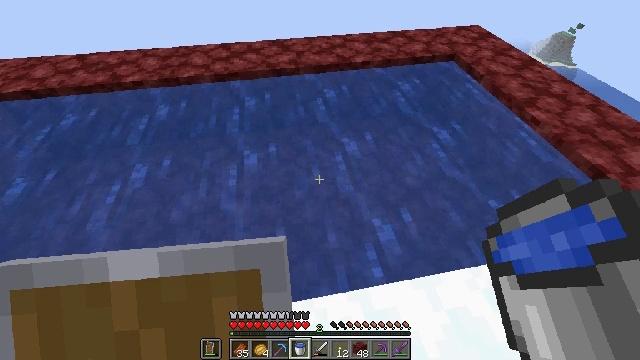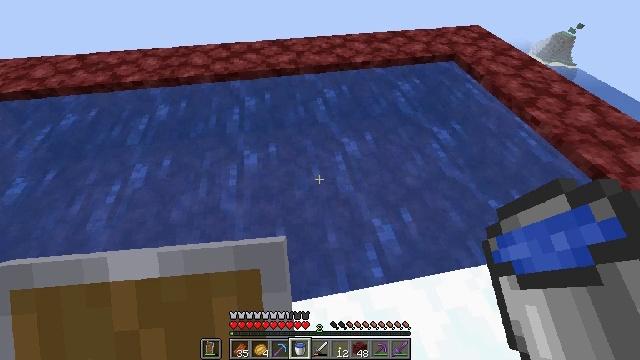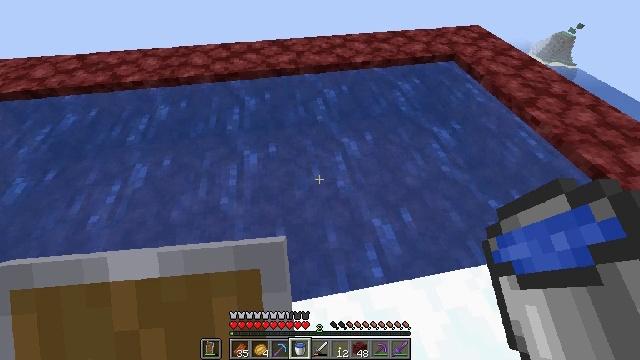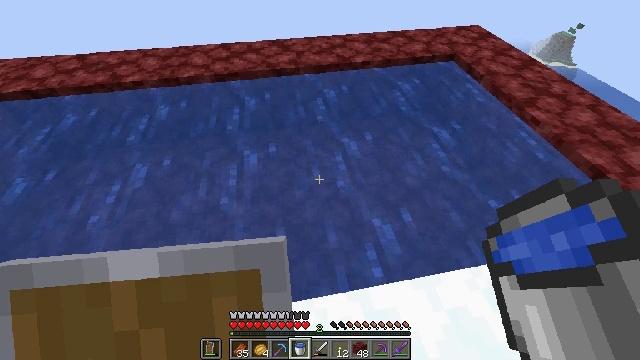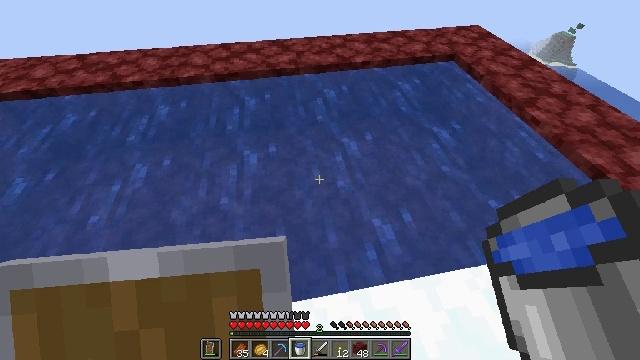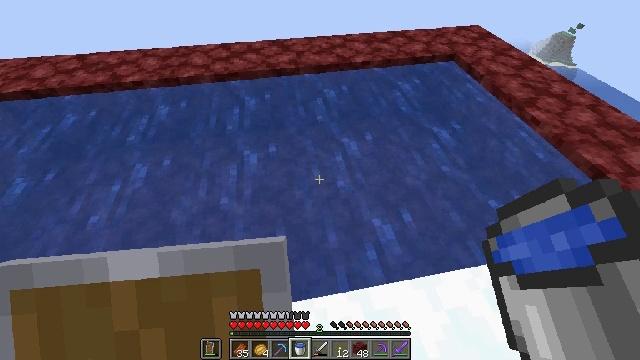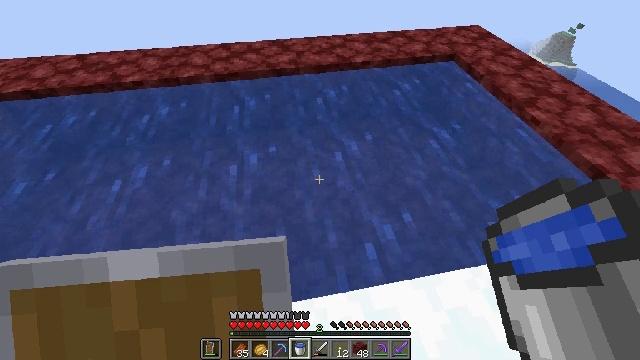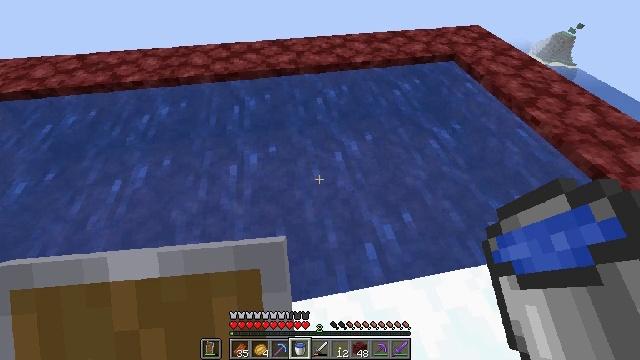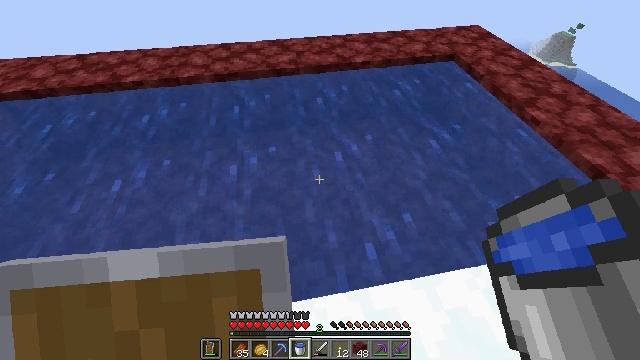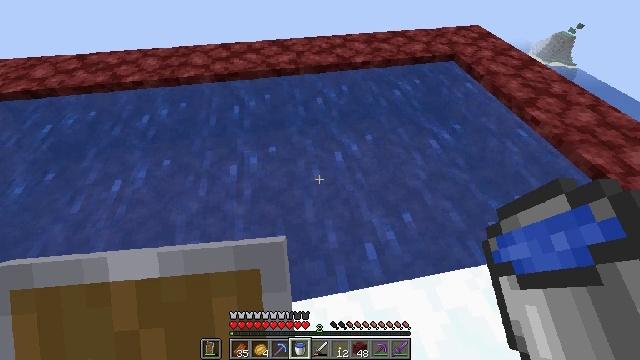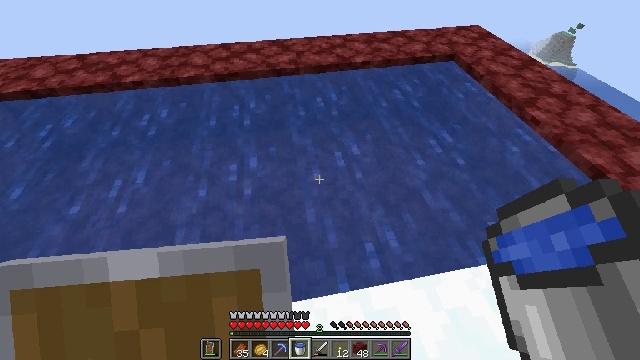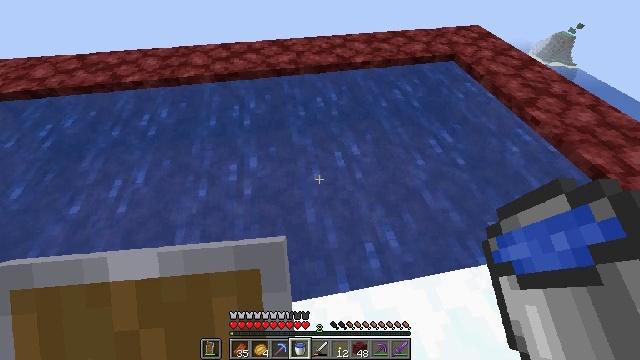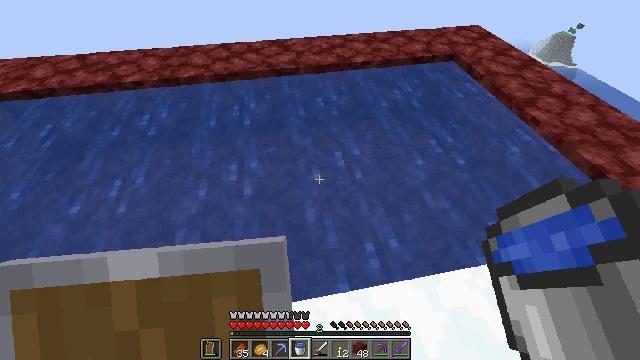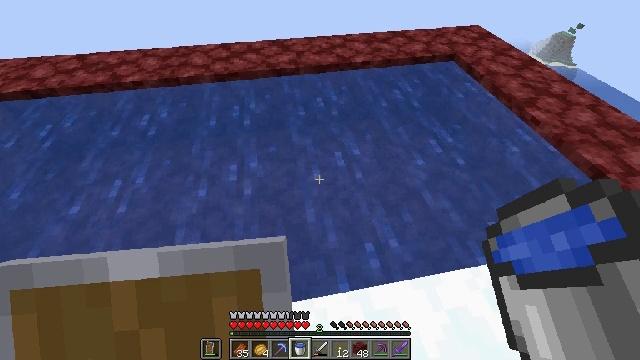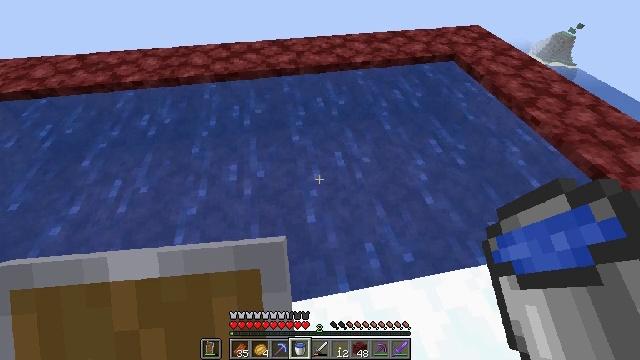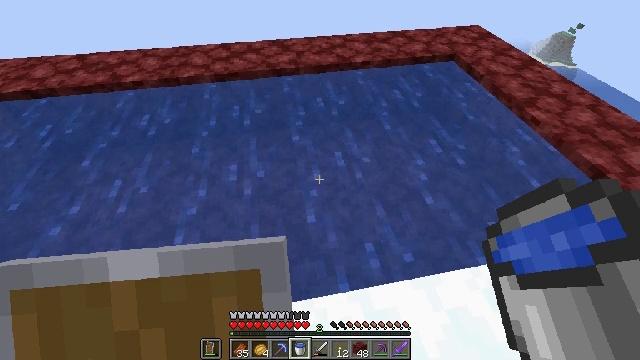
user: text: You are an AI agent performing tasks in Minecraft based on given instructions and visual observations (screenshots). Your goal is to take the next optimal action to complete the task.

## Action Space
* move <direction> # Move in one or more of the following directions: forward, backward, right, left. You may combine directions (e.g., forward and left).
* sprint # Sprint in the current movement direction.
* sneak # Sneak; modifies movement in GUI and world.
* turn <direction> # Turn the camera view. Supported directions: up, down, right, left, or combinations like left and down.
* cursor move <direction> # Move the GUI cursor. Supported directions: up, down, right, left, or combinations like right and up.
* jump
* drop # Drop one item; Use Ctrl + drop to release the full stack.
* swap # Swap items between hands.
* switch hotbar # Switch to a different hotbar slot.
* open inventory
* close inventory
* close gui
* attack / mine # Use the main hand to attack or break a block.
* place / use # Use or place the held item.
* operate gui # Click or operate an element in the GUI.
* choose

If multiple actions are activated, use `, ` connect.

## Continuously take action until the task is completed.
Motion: motion action
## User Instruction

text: Harvest the ice from frozen areas.
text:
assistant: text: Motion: no_op
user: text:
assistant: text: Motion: no_op
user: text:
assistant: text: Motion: no_op
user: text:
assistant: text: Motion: no_op
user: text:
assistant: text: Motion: no_op
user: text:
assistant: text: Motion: no_op
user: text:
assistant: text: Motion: no_op
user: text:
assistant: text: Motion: no_op
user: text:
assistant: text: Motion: no_op
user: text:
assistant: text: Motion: no_op
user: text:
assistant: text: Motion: no_op
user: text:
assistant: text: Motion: no_op
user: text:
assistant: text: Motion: no_op
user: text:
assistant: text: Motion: no_op
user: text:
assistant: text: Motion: no_op
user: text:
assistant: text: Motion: no_op
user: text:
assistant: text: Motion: no_op
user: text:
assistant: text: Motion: no_op
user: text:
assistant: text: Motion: no_op
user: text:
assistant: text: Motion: no_op
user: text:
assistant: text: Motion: no_op
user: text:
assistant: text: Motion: no_op
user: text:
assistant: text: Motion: no_op
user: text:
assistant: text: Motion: no_op
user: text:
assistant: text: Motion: no_op
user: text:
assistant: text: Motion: no_op
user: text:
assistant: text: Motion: no_op
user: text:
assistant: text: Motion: no_op
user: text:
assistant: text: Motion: no_op
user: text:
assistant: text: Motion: no_op